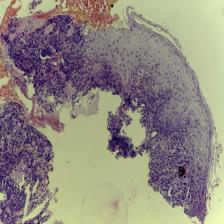
Diagnosis: OSCC